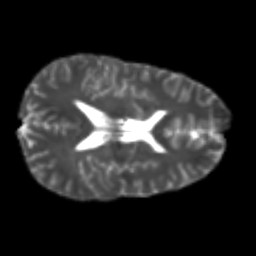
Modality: T2w
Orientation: axial
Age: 24
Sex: male
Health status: healthy
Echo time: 0.074 s